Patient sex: F
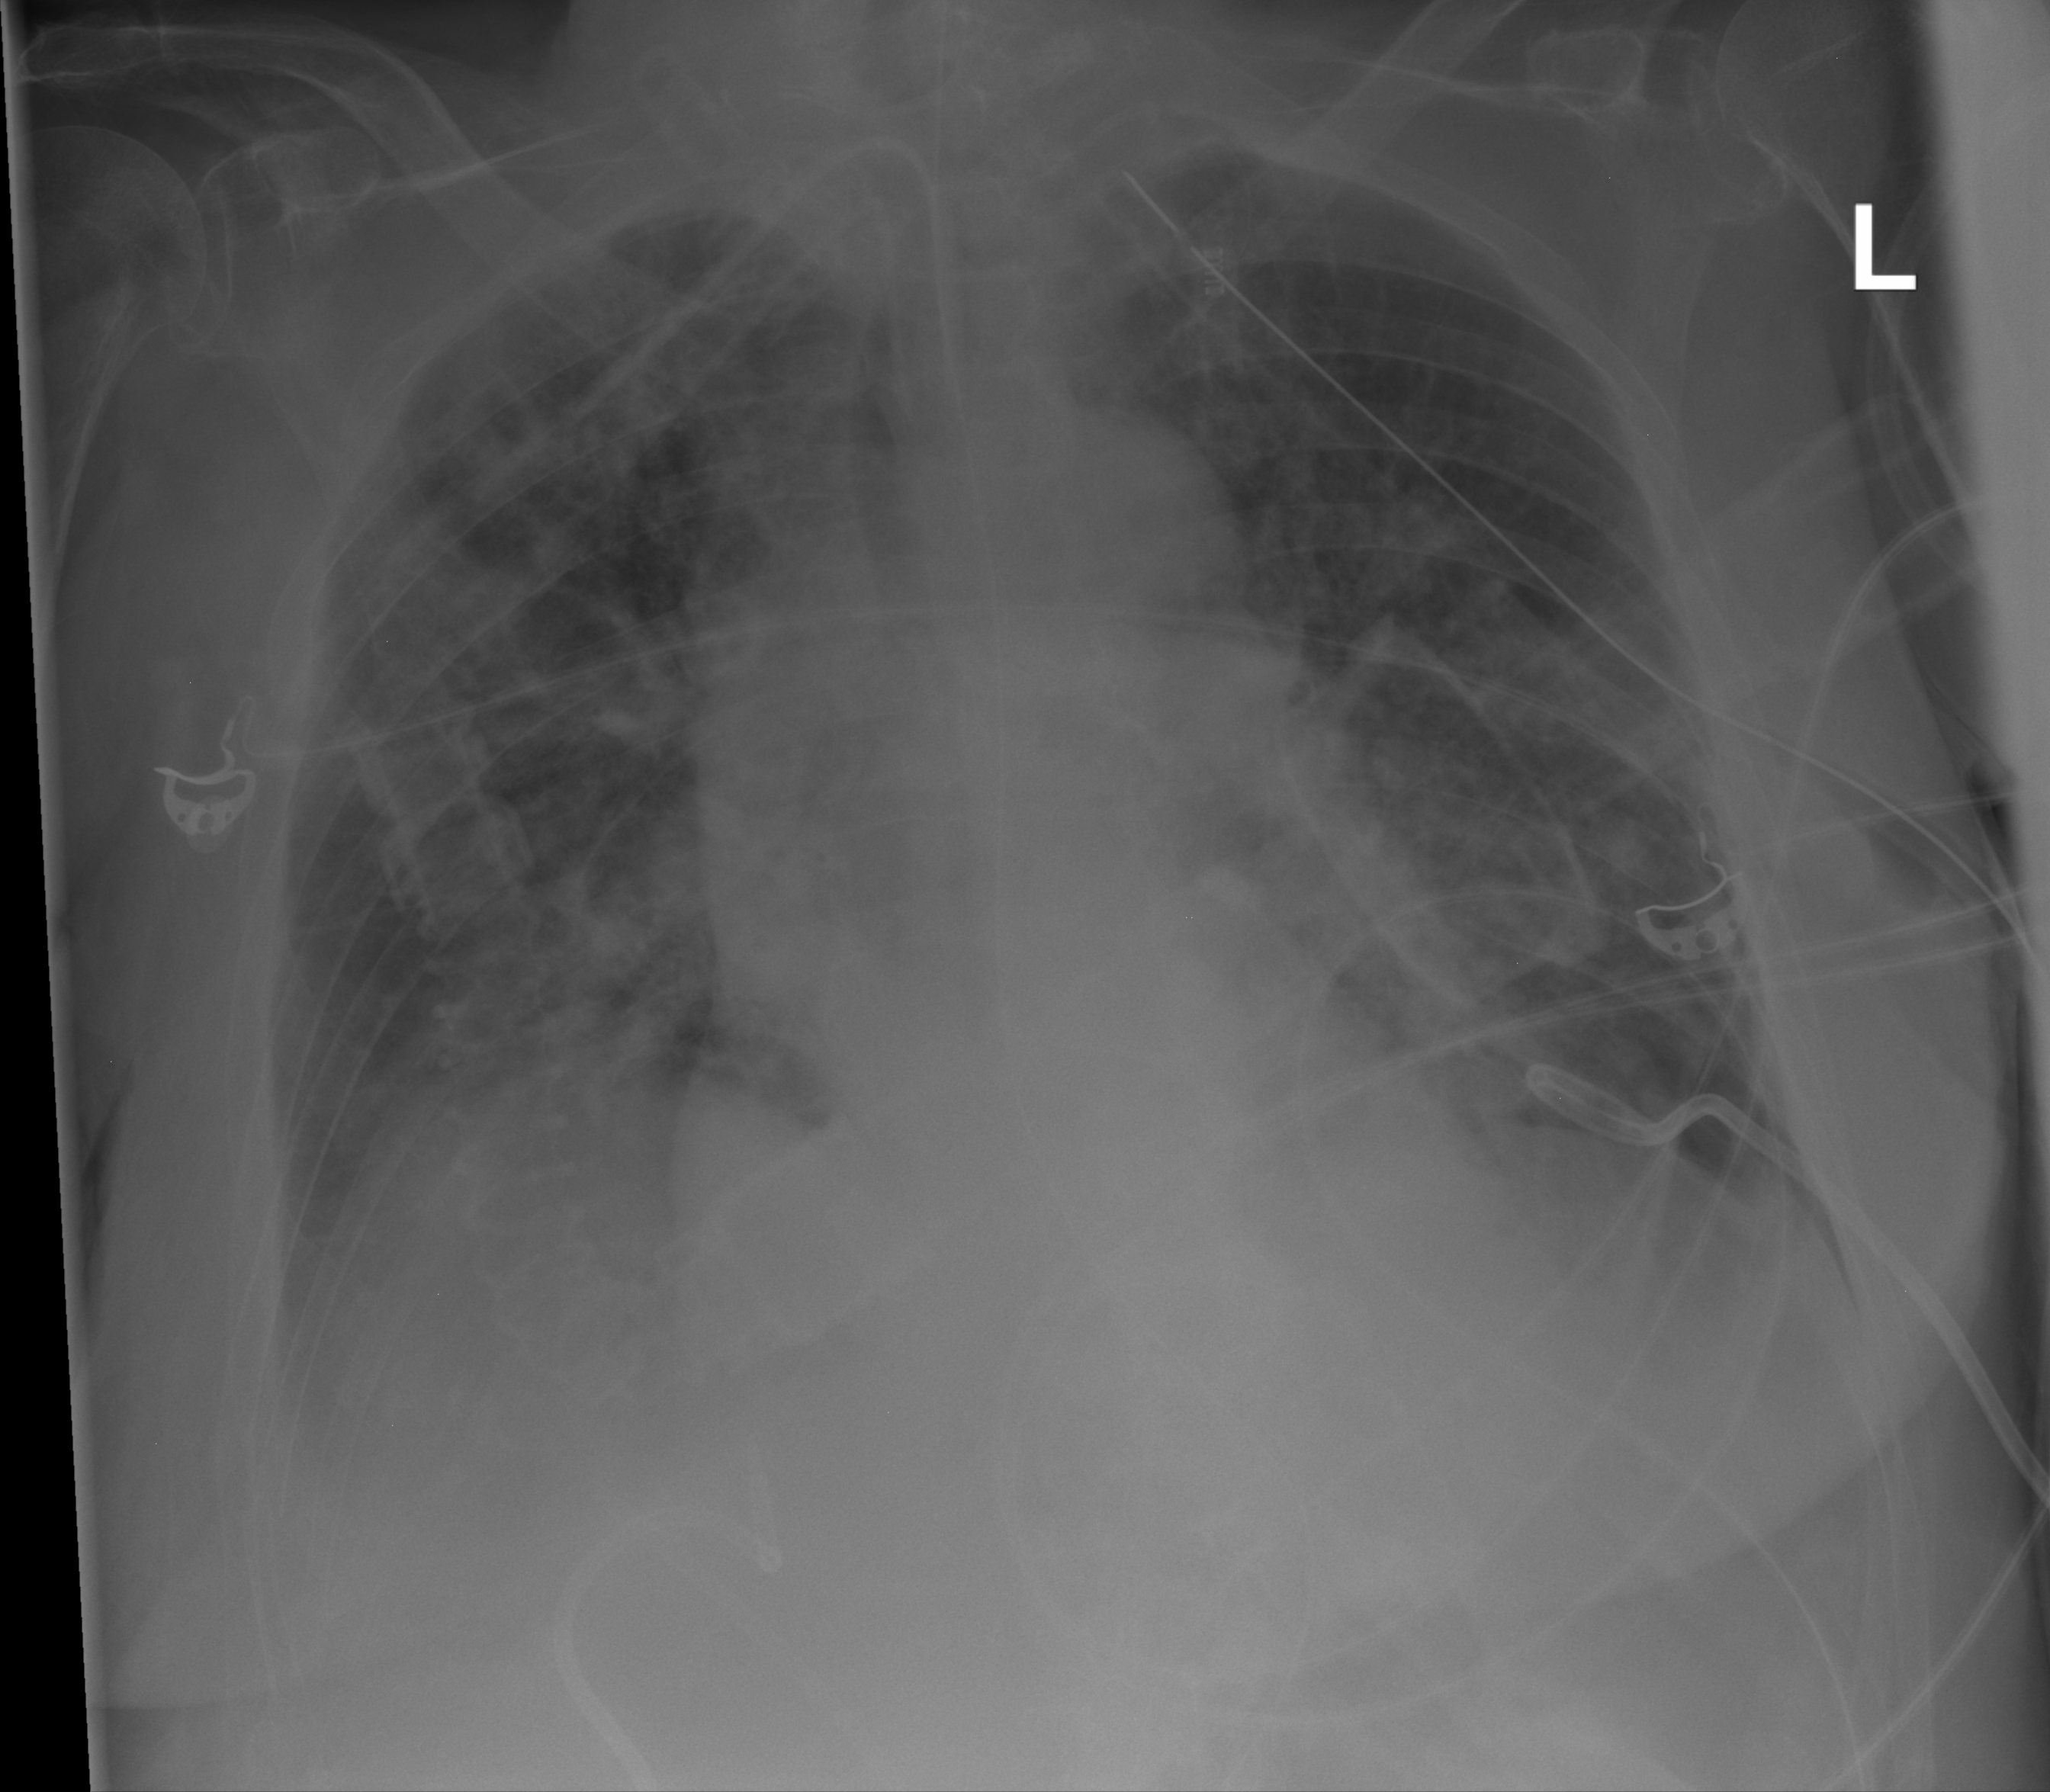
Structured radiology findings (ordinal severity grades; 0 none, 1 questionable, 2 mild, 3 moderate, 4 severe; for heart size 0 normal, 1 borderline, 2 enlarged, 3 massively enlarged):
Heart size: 0
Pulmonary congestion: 1
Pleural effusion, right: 1
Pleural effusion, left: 2
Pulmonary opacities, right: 2
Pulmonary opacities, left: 2
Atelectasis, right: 2
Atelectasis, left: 2